Question: I want to this in bootstrap:

How can I do that?
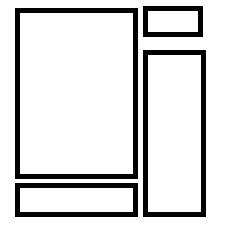
Answer: This should work for you...
DEMO: <URL>
'''
<div class='container'>
<div class='row'>
<div class='span8'>
<div class='well tall'></div>
<div class='well short'></div>
</div>
<div class='span4'>
<div class='well short'></div>
<div class='well tall'></div>
</div>
</div>
</div>
//CSS
.short{
min-height: 50px;
}
.tall{
min-height:300px;
}
'''